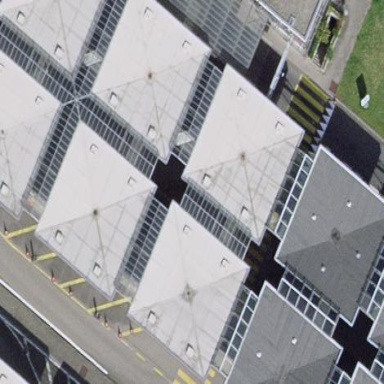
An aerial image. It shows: Flat roof on building.